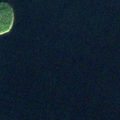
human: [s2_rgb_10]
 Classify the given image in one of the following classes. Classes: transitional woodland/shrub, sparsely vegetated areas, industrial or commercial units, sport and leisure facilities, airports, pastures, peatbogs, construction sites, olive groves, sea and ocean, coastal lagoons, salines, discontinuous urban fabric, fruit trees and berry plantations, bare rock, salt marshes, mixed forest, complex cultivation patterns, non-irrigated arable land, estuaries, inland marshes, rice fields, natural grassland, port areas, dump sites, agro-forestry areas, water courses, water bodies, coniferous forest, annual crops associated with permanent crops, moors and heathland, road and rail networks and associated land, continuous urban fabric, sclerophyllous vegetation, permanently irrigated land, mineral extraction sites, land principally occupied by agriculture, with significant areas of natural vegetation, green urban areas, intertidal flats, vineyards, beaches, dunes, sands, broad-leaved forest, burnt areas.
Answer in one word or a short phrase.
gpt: water bodies